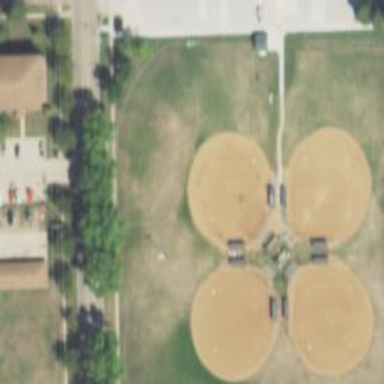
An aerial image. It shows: Baseball pitch for leisure land.